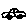
Label: car